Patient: sex F, age 76
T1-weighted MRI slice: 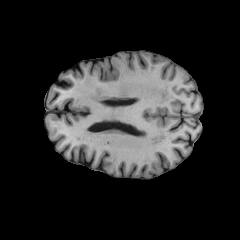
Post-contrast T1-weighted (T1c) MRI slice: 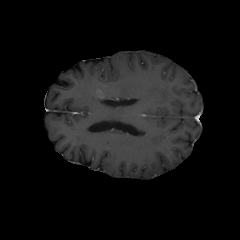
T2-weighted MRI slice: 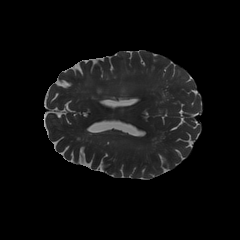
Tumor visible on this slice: yes
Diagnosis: Glioblastoma, IDH-wildtype
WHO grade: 4